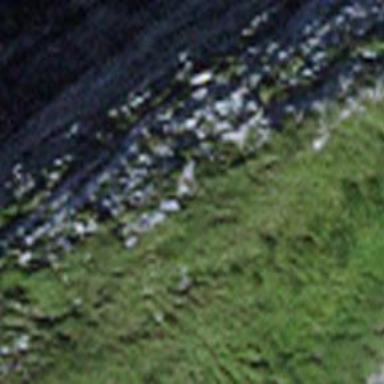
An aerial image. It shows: Cliff in nature.